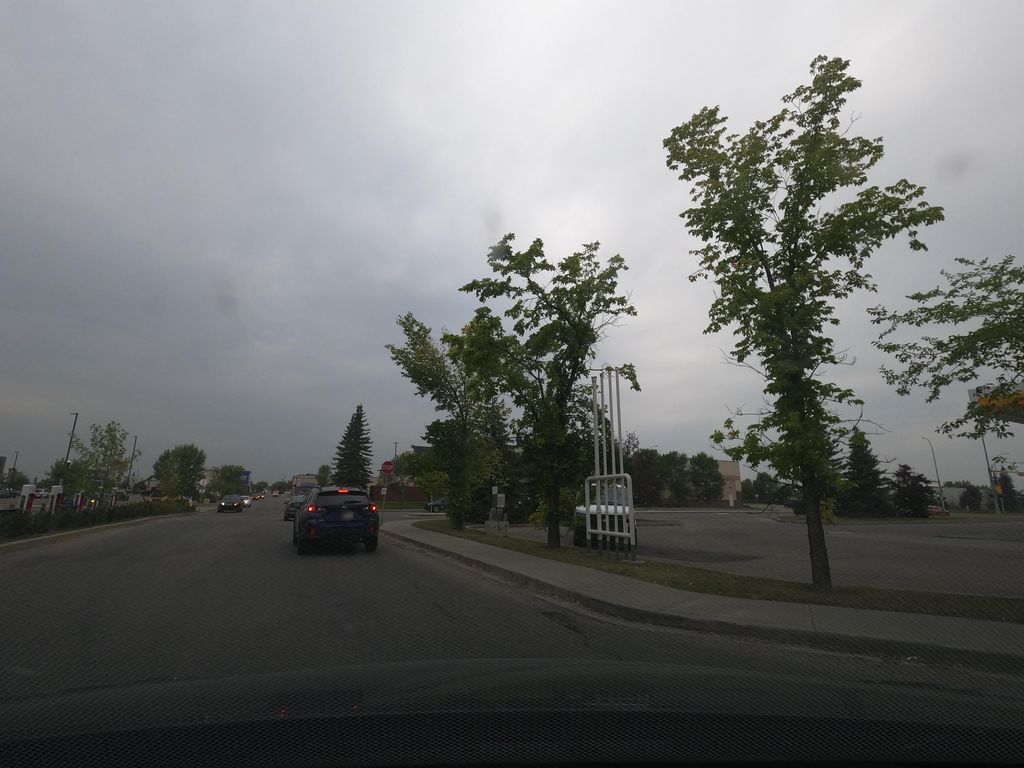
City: calgary